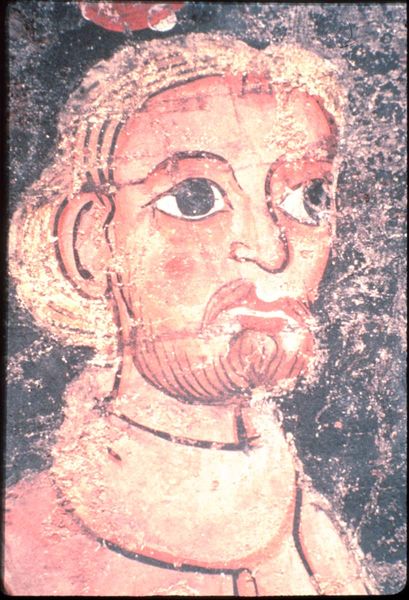
Titel: Wandmalerei aus Sant Pau de Casserres
Künstler: Meister von Llucà
Institution: Solsona, Museu Diocesà i Comarcal
Schlagwörter: blau, dunkel, kopf, mann, weiß, gelb, grün, ausschnitt, finger, frisur, hell, hintergrund, mund, nase, ohr, orange, profil, schwarz, stirn, blick, rot, beige, alt, bart, blond, jung, schnurrbart, wand, augen, gesicht, kragen, stein, hals, portrait, porträt, kirche, gewand, haare, mantel, augenbrauen, frontal, lippen, ohren, scheitel, linien, könig, detail, grimmig, pupillen, wandmalerei, augenbraue, mond, unnatürlich, groß, scharz, otto, jüngling, iris, christus, jesus, mittelalter, heiliger, fresko, oberlippenbart, karl, ikone, römisch, verzerrt, buchmalerei, byzanz, kodex, vogelweide, ß, jesuskopf